Aerial crown-view tile of a tropical tree (Barro Colorado Island, Panama), acquired 20250616:
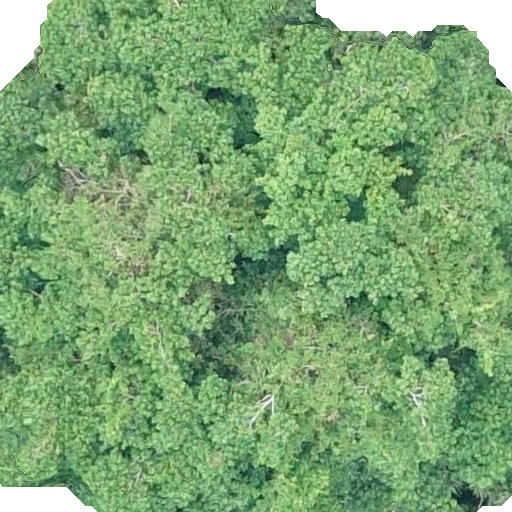
Species: Hura crepitans
GBIF accepted scientific name: Hura crepitans
Crown area: 464.433 m²